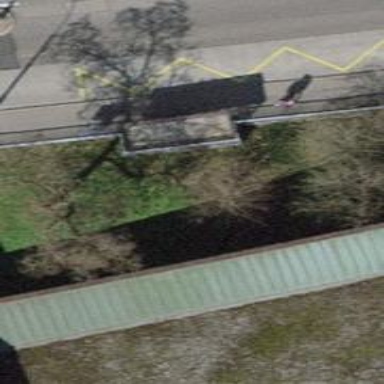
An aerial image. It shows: Brown bench.